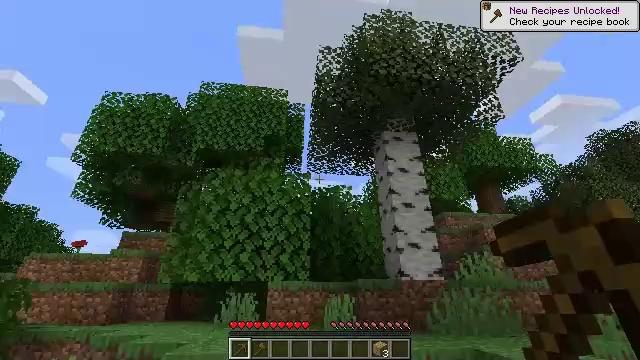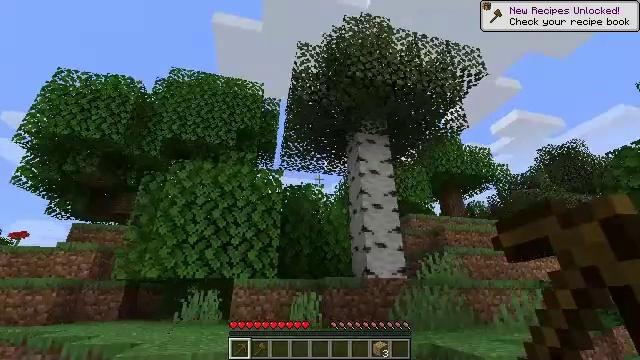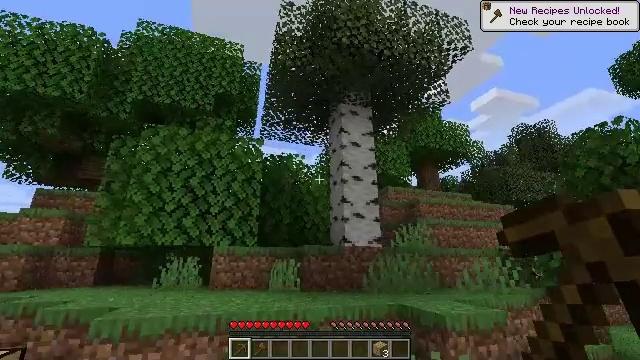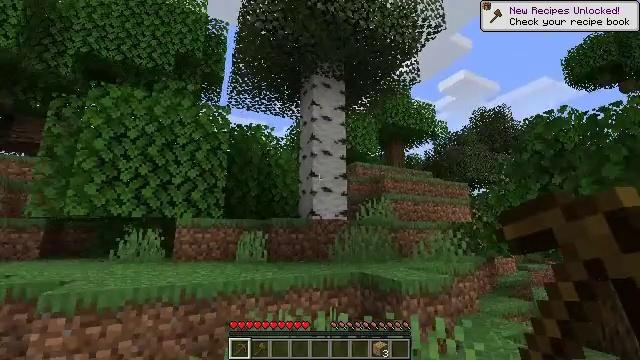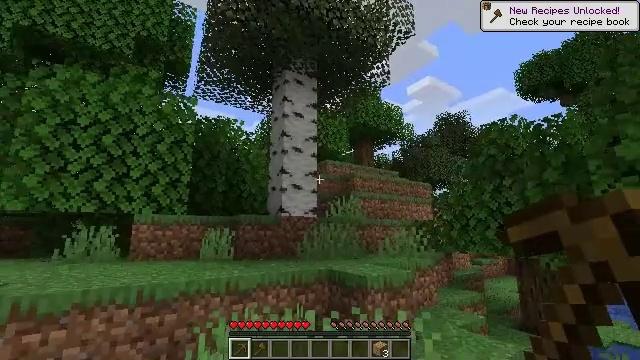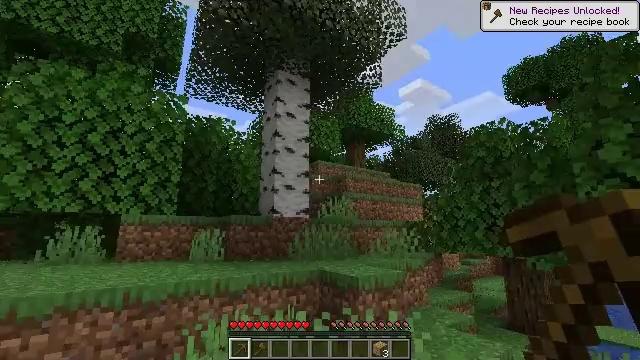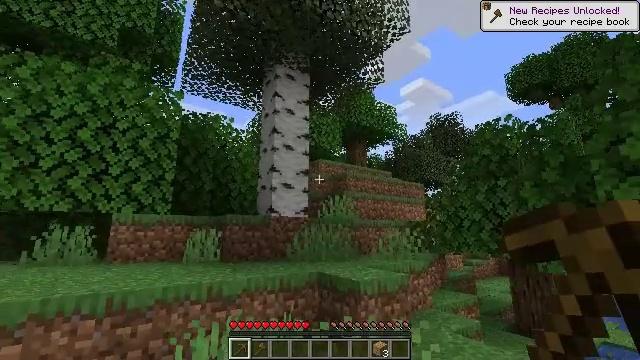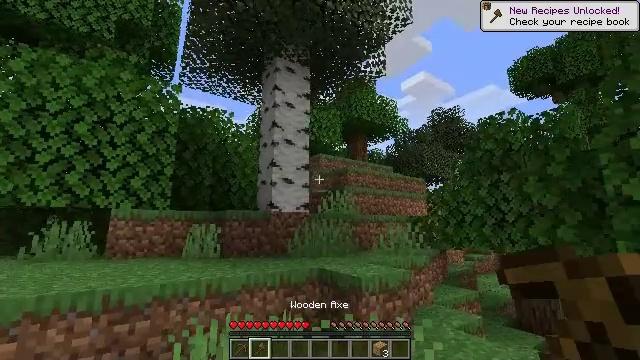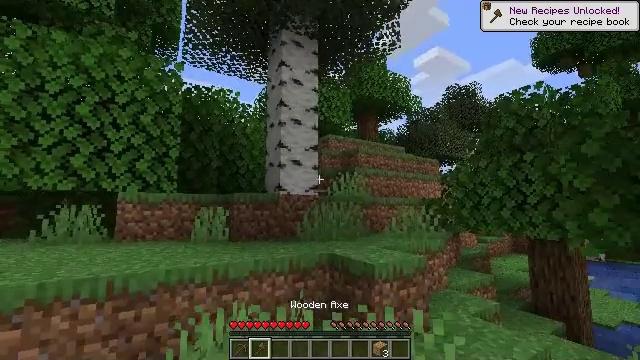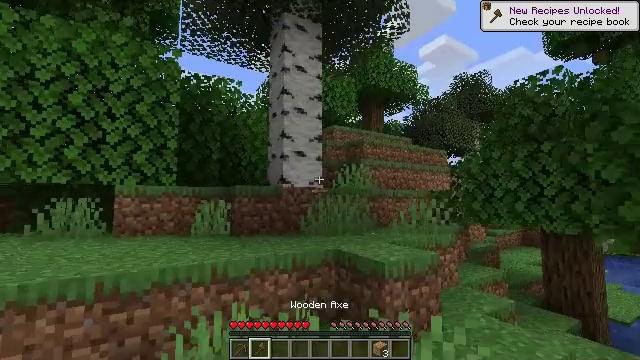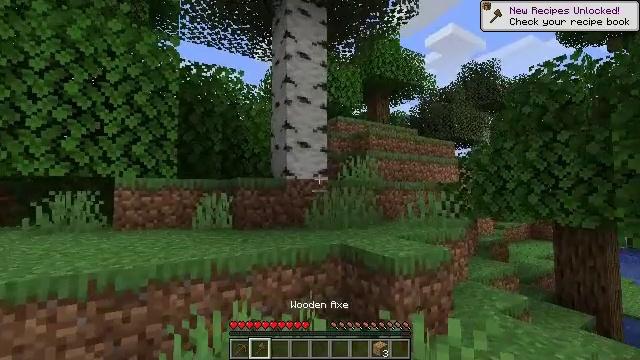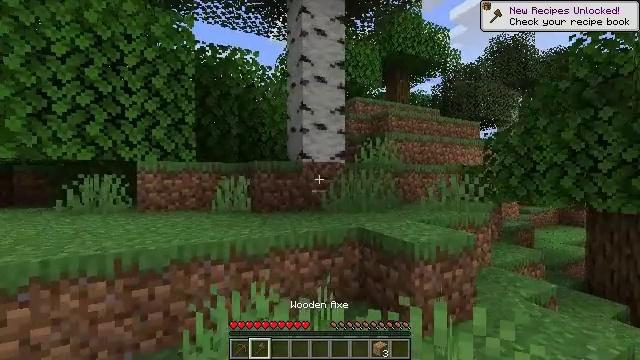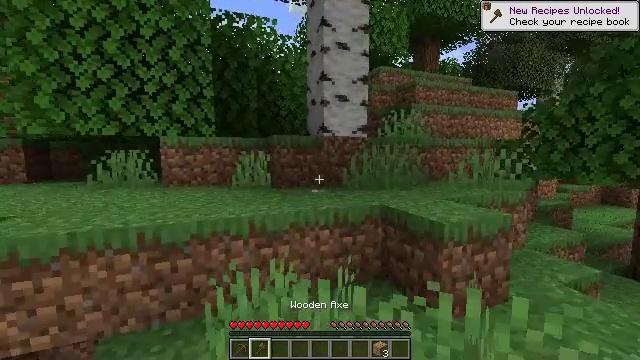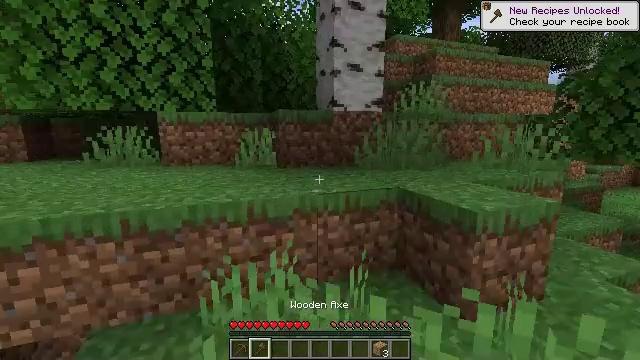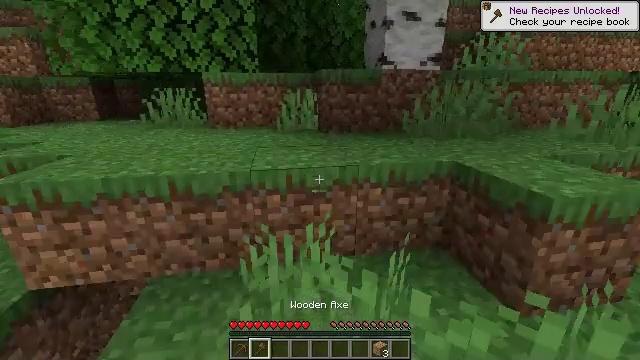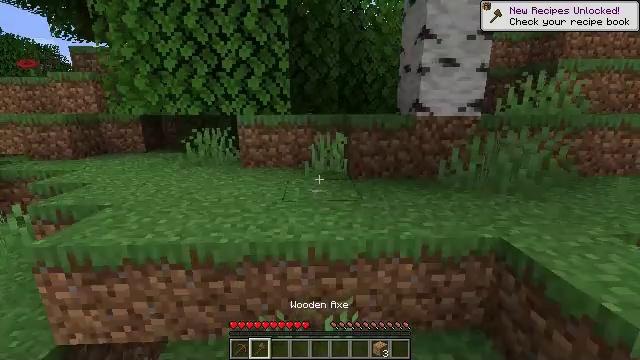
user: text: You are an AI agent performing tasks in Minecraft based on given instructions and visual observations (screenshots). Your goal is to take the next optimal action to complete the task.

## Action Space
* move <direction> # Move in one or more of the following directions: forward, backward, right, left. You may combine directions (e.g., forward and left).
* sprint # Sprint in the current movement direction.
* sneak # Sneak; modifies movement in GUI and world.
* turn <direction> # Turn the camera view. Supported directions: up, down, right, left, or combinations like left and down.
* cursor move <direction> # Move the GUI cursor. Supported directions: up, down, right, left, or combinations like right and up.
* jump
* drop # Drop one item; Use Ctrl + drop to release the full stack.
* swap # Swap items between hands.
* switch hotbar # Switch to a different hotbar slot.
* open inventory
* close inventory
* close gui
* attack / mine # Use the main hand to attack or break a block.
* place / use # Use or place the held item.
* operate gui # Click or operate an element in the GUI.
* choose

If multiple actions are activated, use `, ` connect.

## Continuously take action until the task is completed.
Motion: motion action
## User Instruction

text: Mine the birch log from the tree.
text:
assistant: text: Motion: turn right
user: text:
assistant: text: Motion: turn right and down
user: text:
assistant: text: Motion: turn right and down
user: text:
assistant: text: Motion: turn right
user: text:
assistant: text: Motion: move forward, turn right
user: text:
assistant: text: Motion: move forward
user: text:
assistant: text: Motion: move forward, turn down
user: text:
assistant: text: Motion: move forward, turn left and down
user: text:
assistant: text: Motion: move forward, turn down
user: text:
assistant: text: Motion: move forward, turn down
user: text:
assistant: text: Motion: move forward, turn left and down
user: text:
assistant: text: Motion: move forward, turn left and down
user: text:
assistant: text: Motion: move forward, turn left and down
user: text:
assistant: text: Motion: move forward, turn left and down
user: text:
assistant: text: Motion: move forward, turn left and up, jump
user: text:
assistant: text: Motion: move forward, jump
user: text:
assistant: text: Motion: move forward, jump
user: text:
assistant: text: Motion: move forward, jump
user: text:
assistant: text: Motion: move forward, turn right and up
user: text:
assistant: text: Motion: move forward, turn right and up
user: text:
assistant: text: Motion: move forward, turn right and up
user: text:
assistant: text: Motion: move forward, turn right and up
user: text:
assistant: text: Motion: move forward and move right, turn right and up
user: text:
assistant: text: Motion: move forward and move right, turn right and up
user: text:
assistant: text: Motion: move forward and move right
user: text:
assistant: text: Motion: move forward
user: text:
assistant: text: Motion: move forward, turn left
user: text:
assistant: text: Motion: move forward, turn left and down
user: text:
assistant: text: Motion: move forward, turn left
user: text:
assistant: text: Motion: move forward